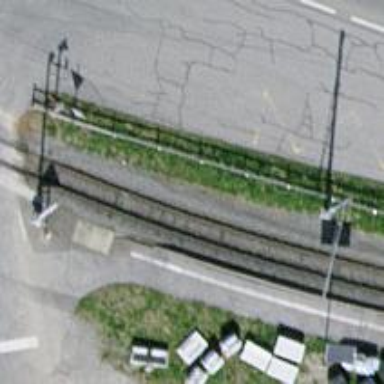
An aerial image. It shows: Narrow-gauge railway with single track. The railway is electrified with contact line.